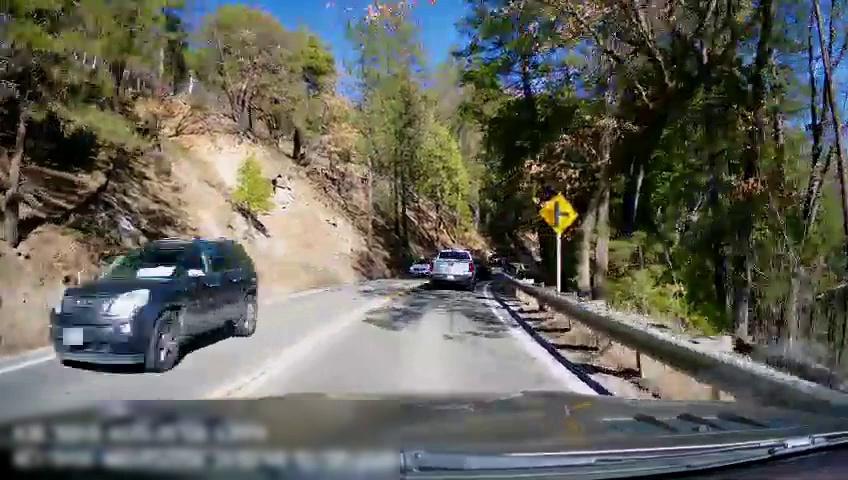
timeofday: Day
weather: Sunny
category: Drivable Space
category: Drivable Space
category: Vehicles | Truck
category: Vehicles | SUV
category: Vehicles | Car
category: Lanes | Opposite Lane
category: Lanes | Current Lane
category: Lanes | Opposite Lane
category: Lanes | Current Lane
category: Traffic | Signs